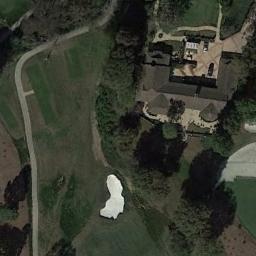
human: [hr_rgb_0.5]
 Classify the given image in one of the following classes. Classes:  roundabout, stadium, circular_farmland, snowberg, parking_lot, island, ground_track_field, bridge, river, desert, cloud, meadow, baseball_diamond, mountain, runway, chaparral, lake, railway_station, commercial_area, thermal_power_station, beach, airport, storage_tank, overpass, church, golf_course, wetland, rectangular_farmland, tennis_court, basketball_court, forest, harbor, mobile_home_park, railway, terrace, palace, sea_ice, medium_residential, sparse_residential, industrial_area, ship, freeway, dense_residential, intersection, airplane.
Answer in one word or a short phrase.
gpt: golf_course